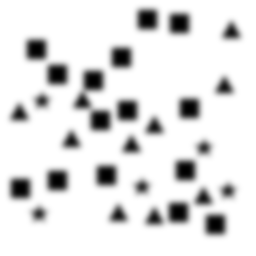
Squares: 15
Triangles: 10
Stars: 5
Total shapes: 30